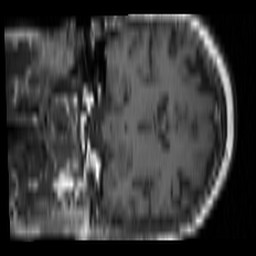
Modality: T1w
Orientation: coronal
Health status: ill
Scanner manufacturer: siemens
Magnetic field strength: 1.5 T
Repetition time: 0.4 s
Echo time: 0.014 s